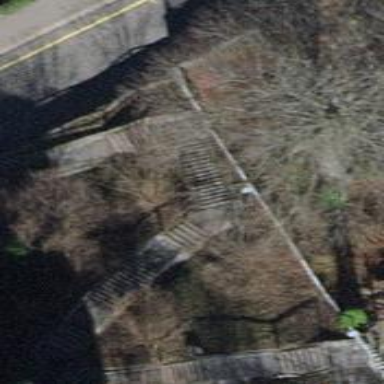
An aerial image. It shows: Set of steps on the road.